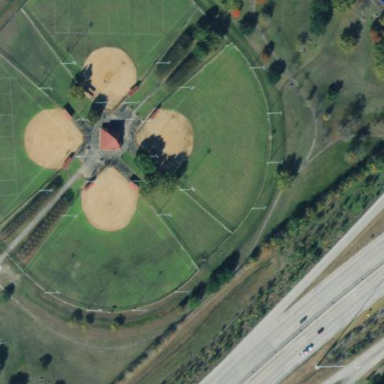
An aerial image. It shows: Baseball pitch for leisure and sports activities.